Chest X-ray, PA view. Patient: 53 years old, sex M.
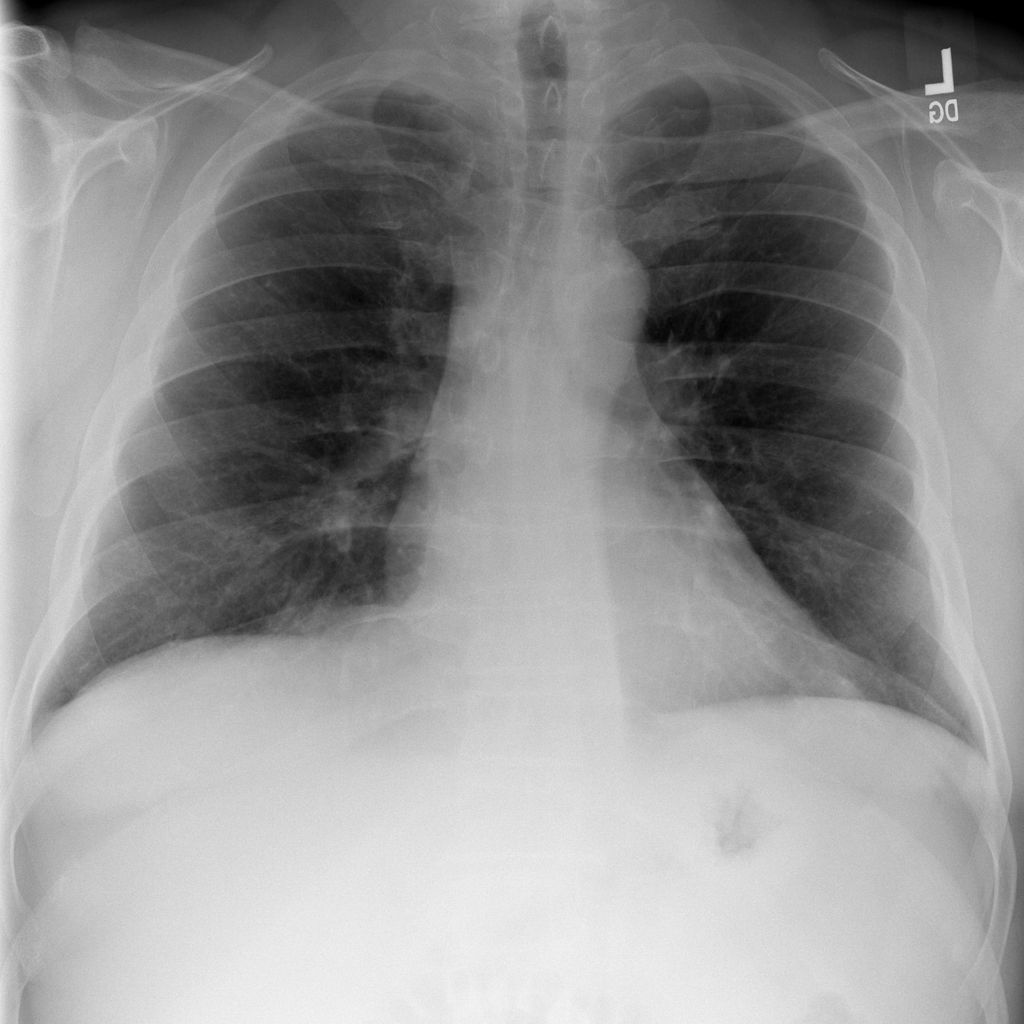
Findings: Infiltration